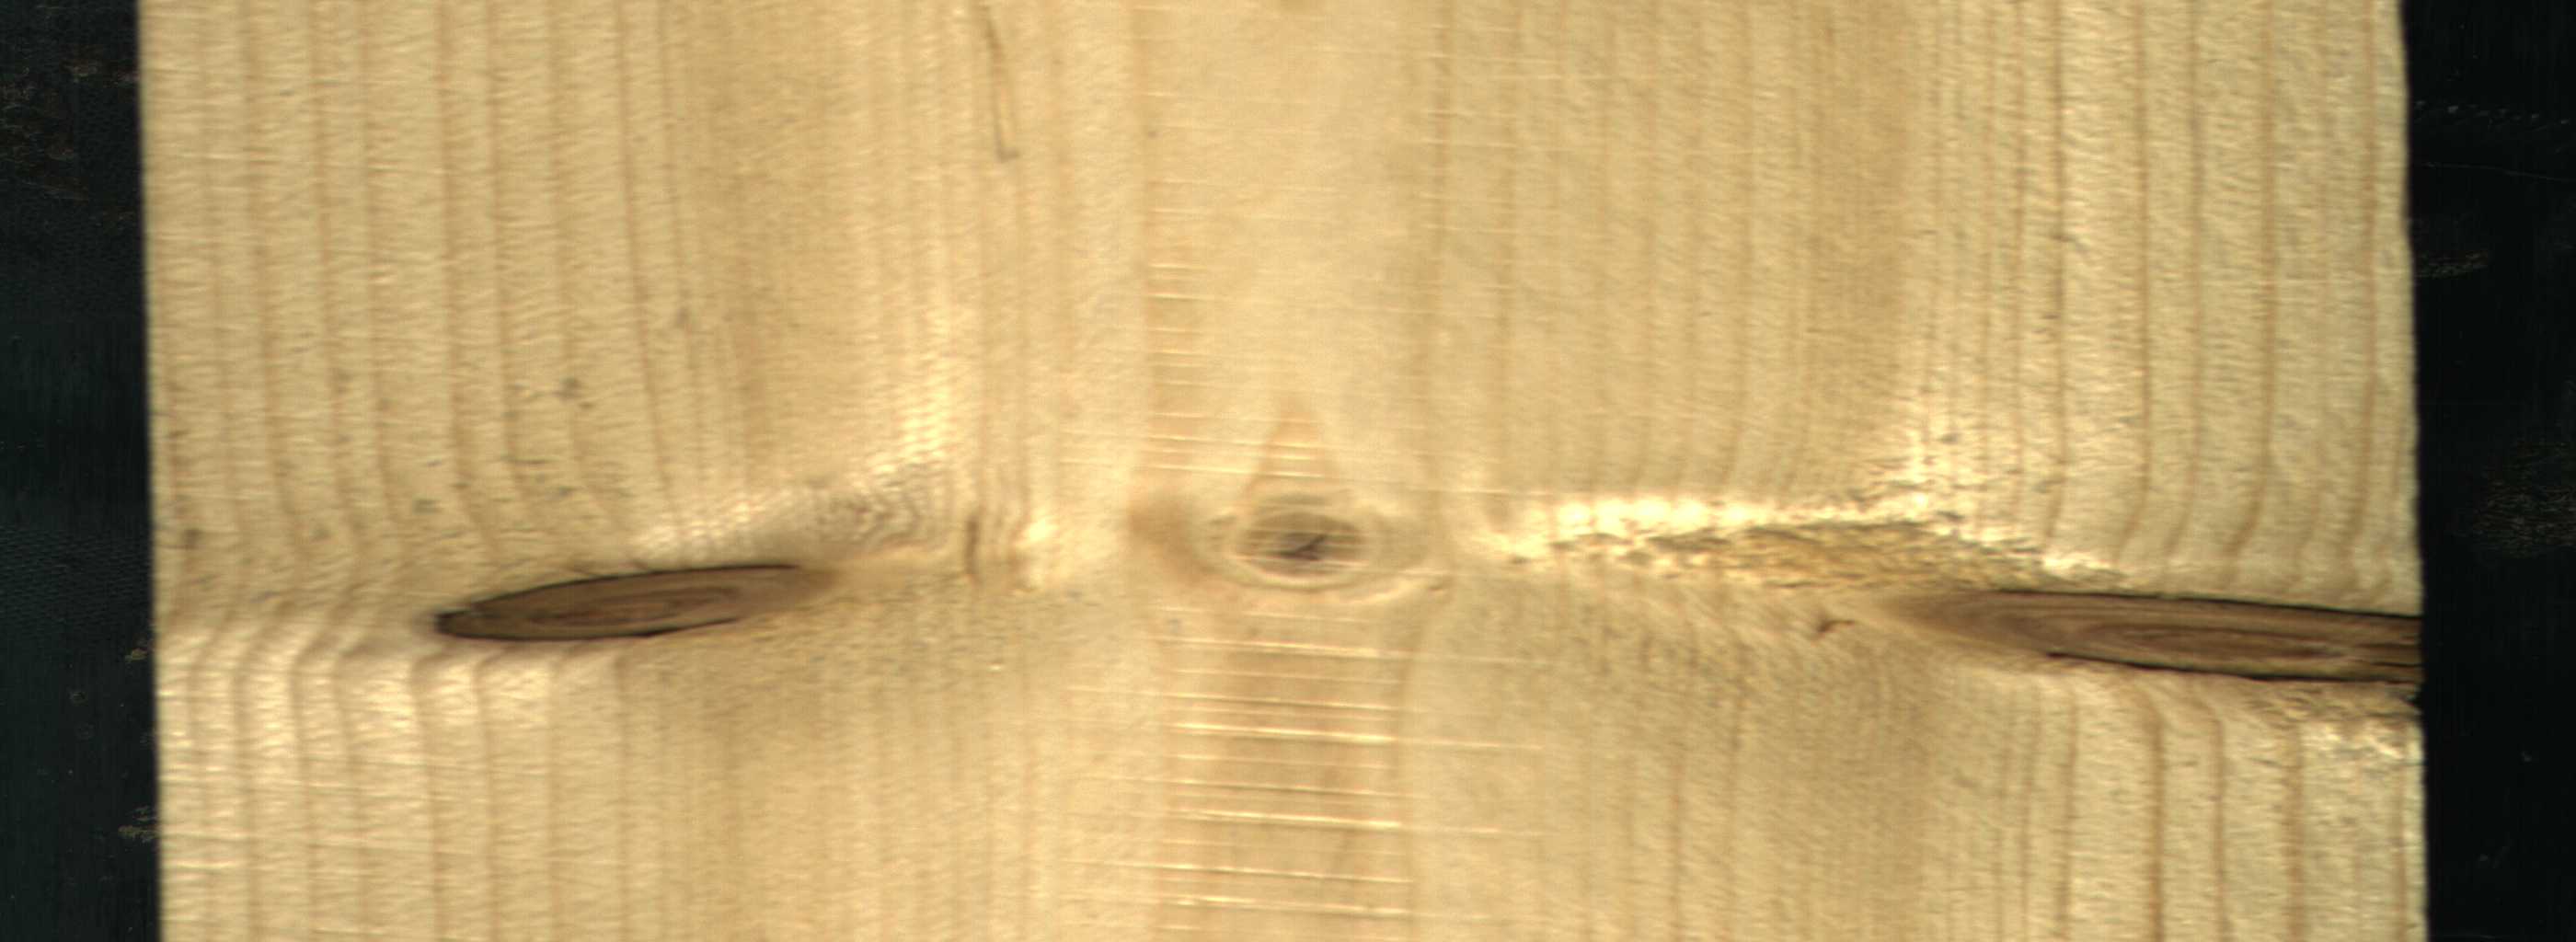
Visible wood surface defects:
Dead_Knot
Dead_Knot
Live_Knot